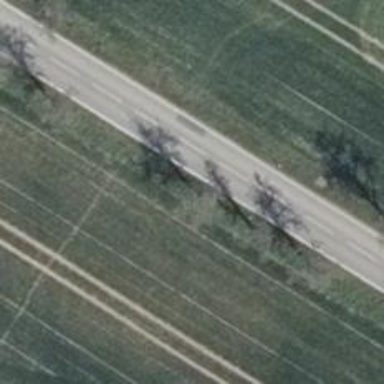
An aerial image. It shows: Row of trees in natural setting.